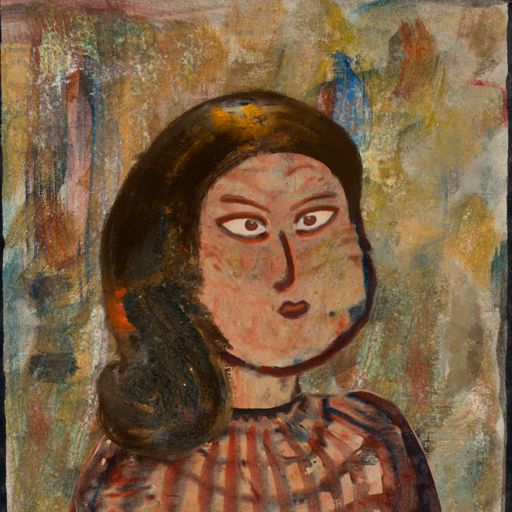
Background: Pipe, Head And Neck Side: Orphan, Face Side: Roy_Bahadur, Bust: Orphan, Hair Side: Gypsy_Queen, Head Accessory: Blank, Second Necklace: Blank, Necklace: Blank, Baby: Blank